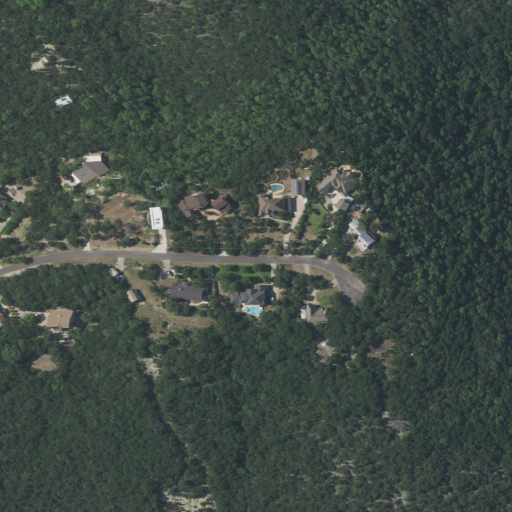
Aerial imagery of mountain in Texas named White Rim Mountain containing evergreen forest, low intensity development, open development, medium intensity development, and deciduous forest